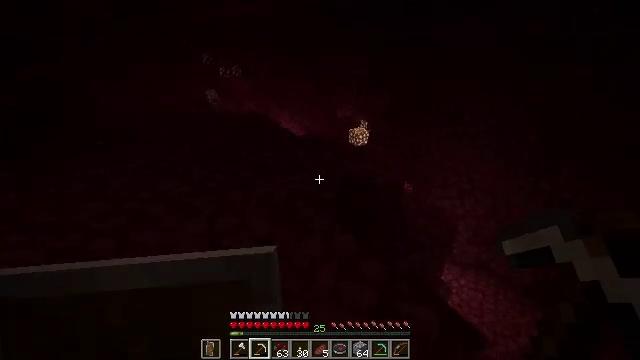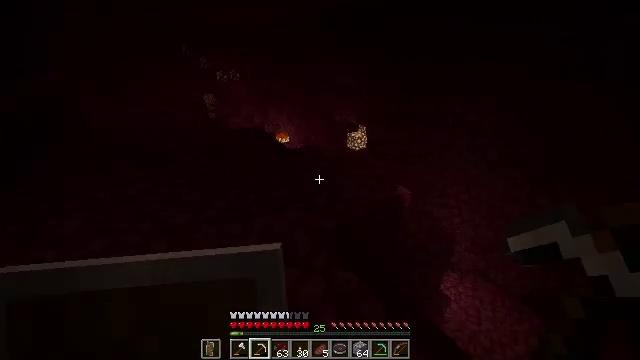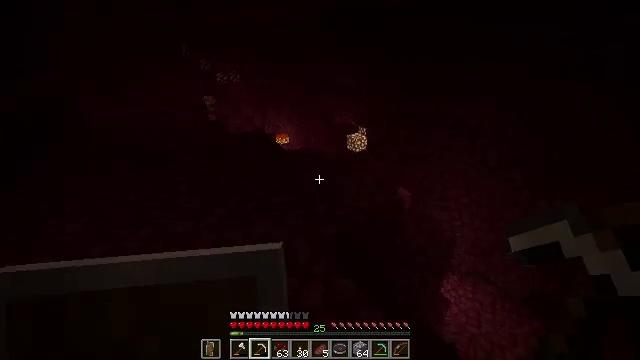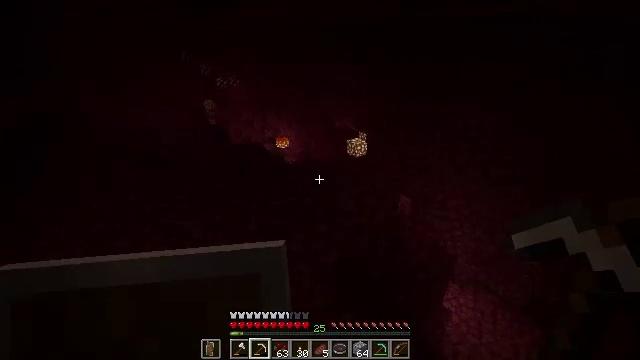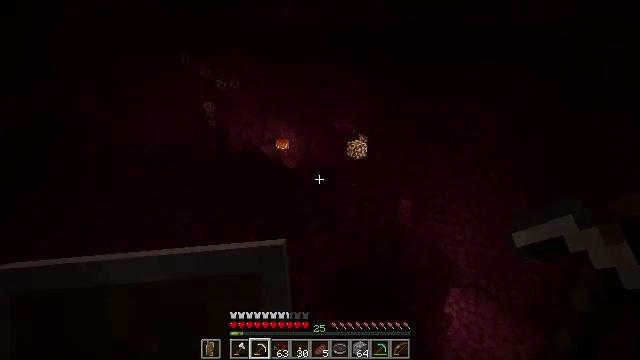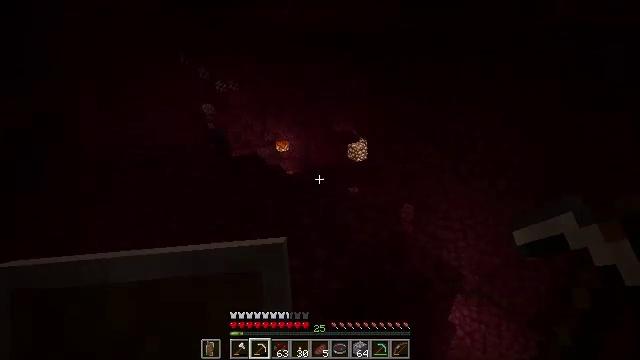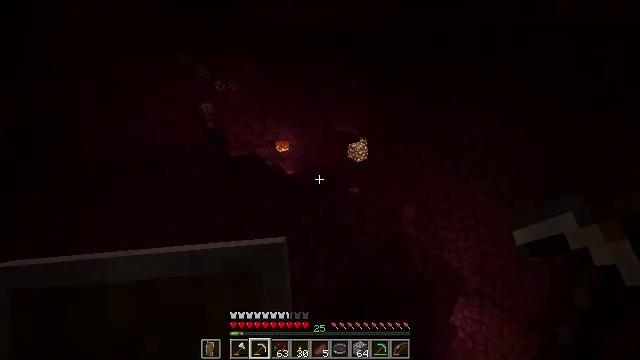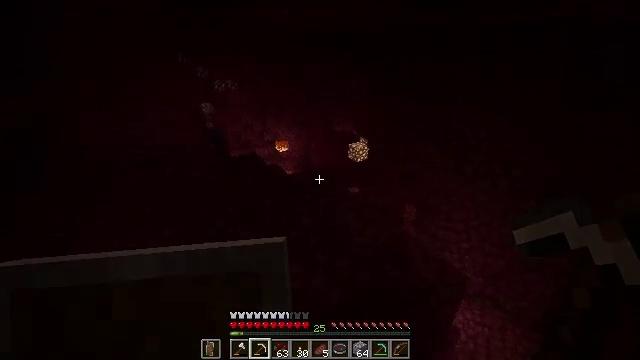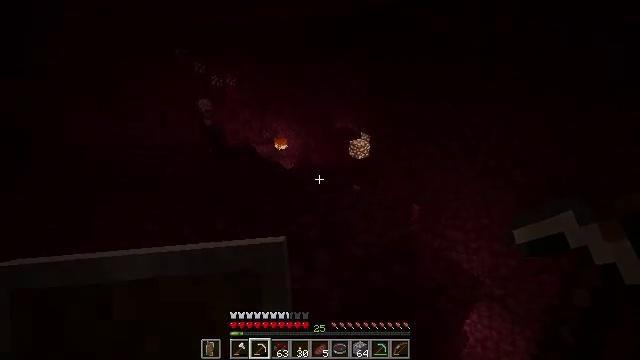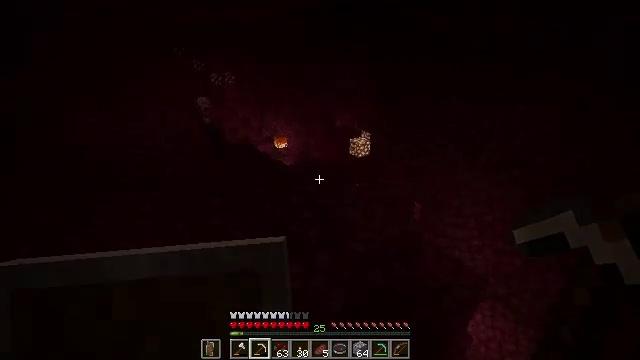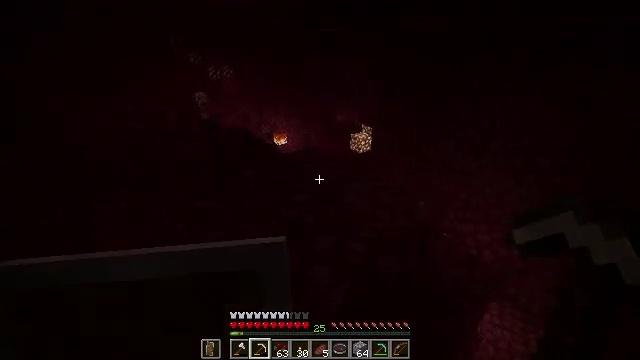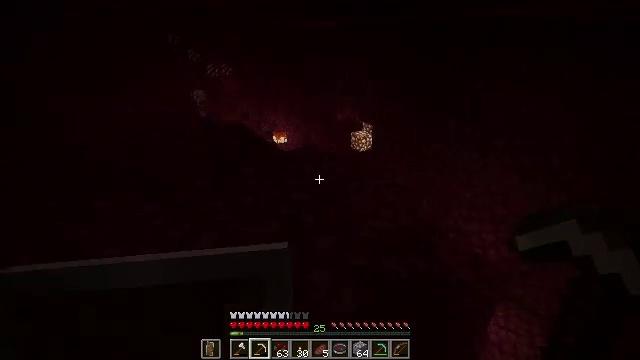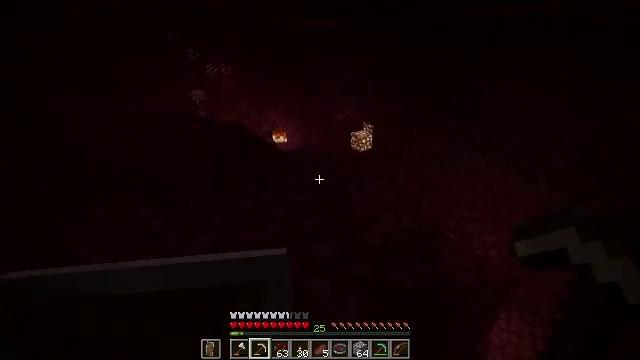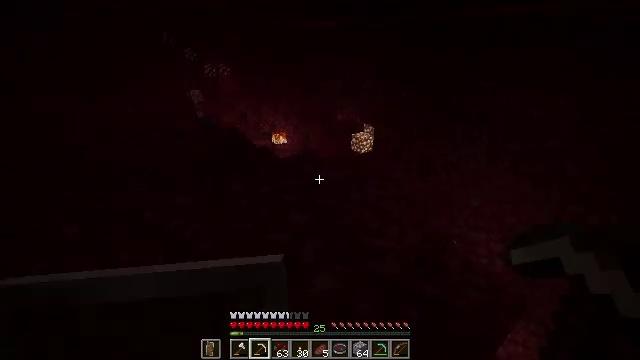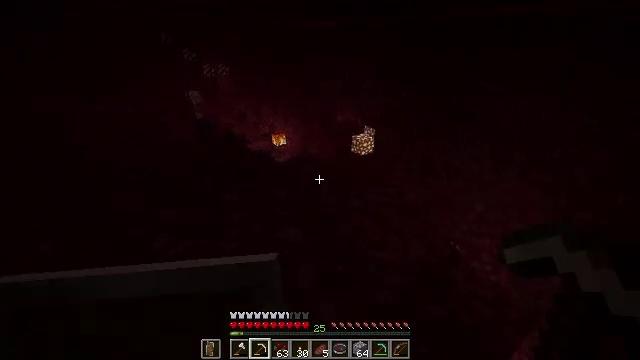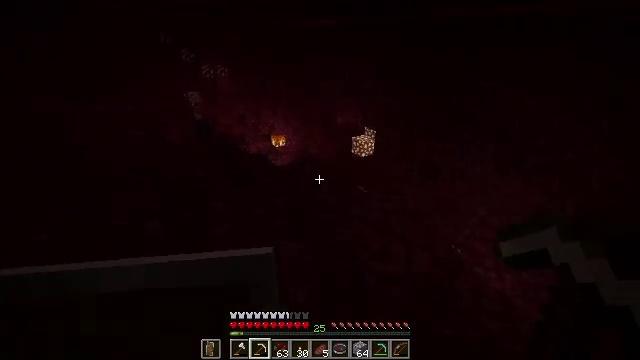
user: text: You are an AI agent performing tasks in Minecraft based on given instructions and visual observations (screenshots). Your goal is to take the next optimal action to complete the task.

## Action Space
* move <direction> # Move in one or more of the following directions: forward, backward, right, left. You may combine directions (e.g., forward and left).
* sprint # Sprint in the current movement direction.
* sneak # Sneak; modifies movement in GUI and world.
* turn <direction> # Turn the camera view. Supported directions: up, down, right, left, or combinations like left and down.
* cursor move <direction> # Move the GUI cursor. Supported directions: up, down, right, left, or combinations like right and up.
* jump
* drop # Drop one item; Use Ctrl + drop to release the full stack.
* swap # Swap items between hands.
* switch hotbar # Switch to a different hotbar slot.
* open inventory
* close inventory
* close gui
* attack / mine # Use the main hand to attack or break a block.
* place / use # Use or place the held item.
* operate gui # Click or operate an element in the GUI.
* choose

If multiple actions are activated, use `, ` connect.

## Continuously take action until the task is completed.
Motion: motion action
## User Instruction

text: Collect glowstone blocks for lighting.
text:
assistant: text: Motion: move forward, jump
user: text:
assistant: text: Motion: move forward, jump
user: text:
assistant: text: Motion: move forward, jump
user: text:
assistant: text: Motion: move forward
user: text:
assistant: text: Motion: move forward
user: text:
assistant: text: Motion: move forward
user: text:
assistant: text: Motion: move forward
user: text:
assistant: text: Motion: move forward
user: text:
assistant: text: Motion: move forward
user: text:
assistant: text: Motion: move forward
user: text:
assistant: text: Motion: move forward
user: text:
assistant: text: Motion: move forward
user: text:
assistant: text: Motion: move forward
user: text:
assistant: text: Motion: move forward
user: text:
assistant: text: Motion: move forward
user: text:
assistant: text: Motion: move forward, turn left
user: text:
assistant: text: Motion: move forward, turn left
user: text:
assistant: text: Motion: move forward, turn left
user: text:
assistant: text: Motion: move forward
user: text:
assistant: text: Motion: move forward
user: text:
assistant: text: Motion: move forward
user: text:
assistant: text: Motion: move forward
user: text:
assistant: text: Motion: move forward
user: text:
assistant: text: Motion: move forward
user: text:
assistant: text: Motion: move forward
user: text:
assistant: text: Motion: move forward
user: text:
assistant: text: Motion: move forward
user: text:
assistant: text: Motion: no_op
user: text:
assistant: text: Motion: no_op
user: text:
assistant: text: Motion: no_op